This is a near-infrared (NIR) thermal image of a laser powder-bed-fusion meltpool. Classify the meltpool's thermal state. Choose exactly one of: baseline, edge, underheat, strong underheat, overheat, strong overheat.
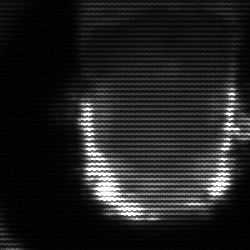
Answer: baseline